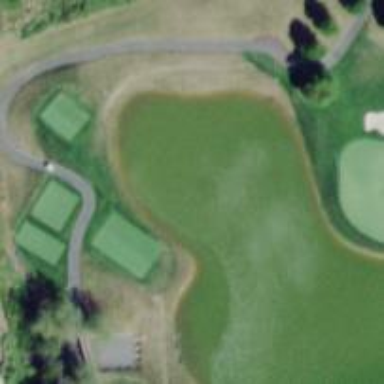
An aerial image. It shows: Golf rough area.